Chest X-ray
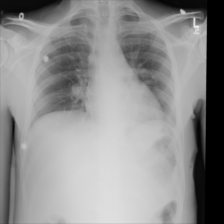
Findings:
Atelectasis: negative
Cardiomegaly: negative
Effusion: negative
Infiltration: negative
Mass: negative
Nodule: negative
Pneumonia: negative
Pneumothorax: negative
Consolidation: negative
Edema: negative
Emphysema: negative
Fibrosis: negative
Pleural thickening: negative
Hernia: negative